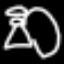
Label: angel